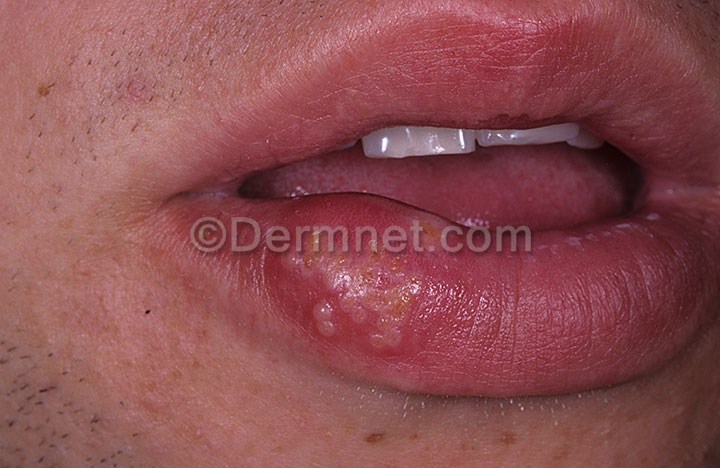
Disease: Warts Molluscum and other Viral Infections